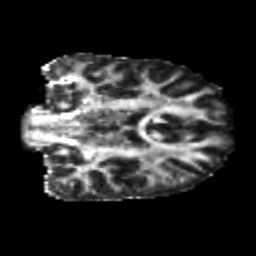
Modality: FA
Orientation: coronal
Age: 22
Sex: male
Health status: healthy
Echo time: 0.074 s